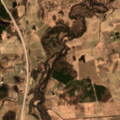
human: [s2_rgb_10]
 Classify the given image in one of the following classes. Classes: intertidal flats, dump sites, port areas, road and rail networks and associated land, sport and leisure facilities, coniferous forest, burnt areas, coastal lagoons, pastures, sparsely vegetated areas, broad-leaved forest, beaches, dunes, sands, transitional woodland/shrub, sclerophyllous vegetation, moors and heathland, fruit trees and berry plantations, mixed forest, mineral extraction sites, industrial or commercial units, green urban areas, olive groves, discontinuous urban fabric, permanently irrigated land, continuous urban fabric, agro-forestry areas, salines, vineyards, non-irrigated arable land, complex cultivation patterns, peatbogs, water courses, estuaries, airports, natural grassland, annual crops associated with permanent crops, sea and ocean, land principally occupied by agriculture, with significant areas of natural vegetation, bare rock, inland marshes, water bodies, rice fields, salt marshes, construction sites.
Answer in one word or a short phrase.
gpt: non-irrigated arable land, pastures, complex cultivation patterns, land principally occupied by agriculture, with significant areas of natural vegetation, broad-leaved forest, coniferous forest, transitional woodland/shrub